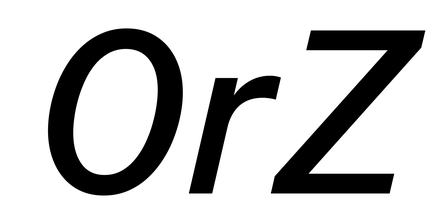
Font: InstrumentSans-Italic_Medium_Italic